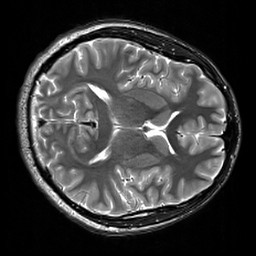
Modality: T2w
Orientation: axial
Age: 18
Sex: male
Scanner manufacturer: siemens
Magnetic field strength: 3 T
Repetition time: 7 s
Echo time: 0.09 s